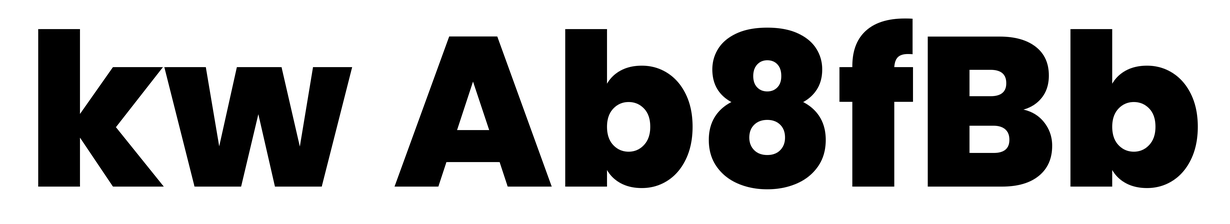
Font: Poppins-ExtraBold